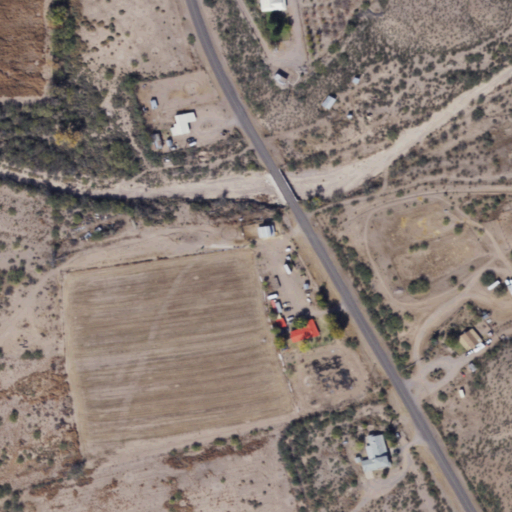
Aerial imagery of valley in Arizona named Goat Camp Canyon containing shrub, low intensity development, open development, and medium intensity development